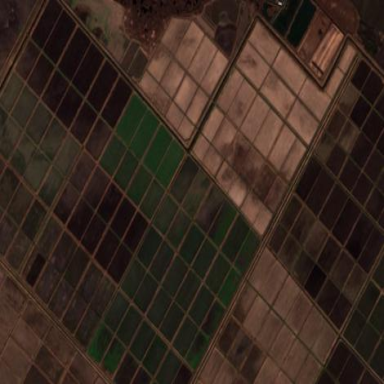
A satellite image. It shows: Farmland with rice crop.